Question: I have a relative layout which looks like this:

Here is the code:
'''
<?xml version="1.0" encoding="utf-8"?>
<RelativeLayout xmlns:android="http://schemas.android.com/apk/res/android"
android:layout_width="fill_parent"
android:layout_height="fill_parent"
>
<TextView
android:id="@+id/nameText"
android:layout_width="wrap_content"
android:layout_height="wrap_content"
android:padding="5dip"
android:layout_alignParentLeft="true"
android:text="Symbol"
/>
<TextView
android:id="@+id/priceText"
android:layout_width="wrap_content"
android:layout_height="wrap_content"
android:padding="5dip"
android:layout_toRightOf="@+id/nameText"
android:gravity="right"
android:text="100"
/>
<TextView
android:id="@+id/changeText"
android:layout_width="fill_parent"
android:layout_height="wrap_content"
android:padding="5dip"
android:layout_toRightOf="@+id/priceText"
android:gravity="right"
android:text="1.3"
/>
</RelativeLayout>
'''
How can I get the company name to line up next to the number 1.3?
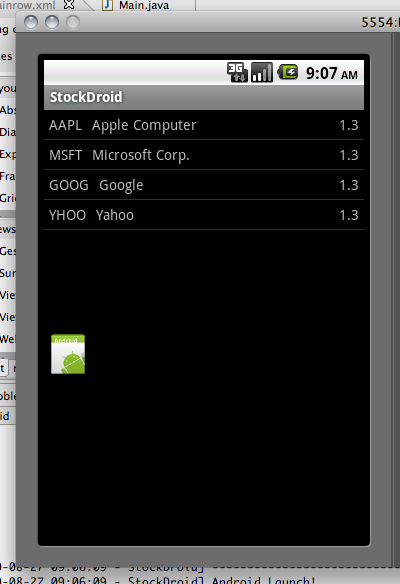
Answer: Following up on Mayra's answer, here's one way to do it using layout_weight:
'''
<?xml version="1.0" encoding="utf-8"?>
<TableLayout xmlns:android="http://schemas.android.com/apk/res/android"
android:layout_width="fill_parent"
android:layout_height="fill_parent"
>
<TableRow>
<TextView
android:id="@+id/left_text"
android:layout_width="wrap_content"
android:layout_height="wrap_content"
android:gravity="left|center_vertical"
android:padding="5dip"
android:layout_weight="0"
android:text="Code"
/>
<TextView
android:id="@+id/middle_text"
android:layout_width="fill_parent"
android:layout_height="wrap_content"
android:gravity="right|center_vertical"
android:padding="5dip"
android:layout_weight="1"
android:text="Name of Company"
/>
<TextView
android:id="@+id/right_text"
android:layout_width="wrap_content"
android:layout_height="wrap_content"
android:padding="5dip"
android:gravity="right|center_vertical"
android:layout_weight="0"
android:text="1.3"
/>
</TableRow>
</TableLayout>
'''